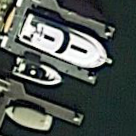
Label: civil